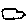
Label: cloud